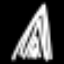
Label: The Eiffel Tower